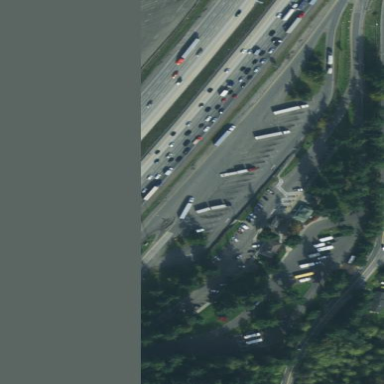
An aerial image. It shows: Rest area along the road.